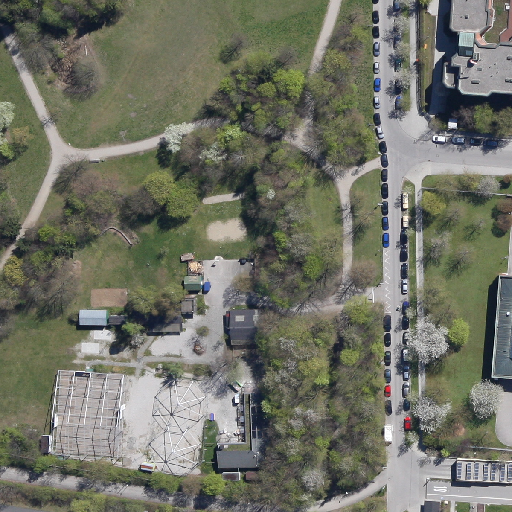
Referring expression: road marking